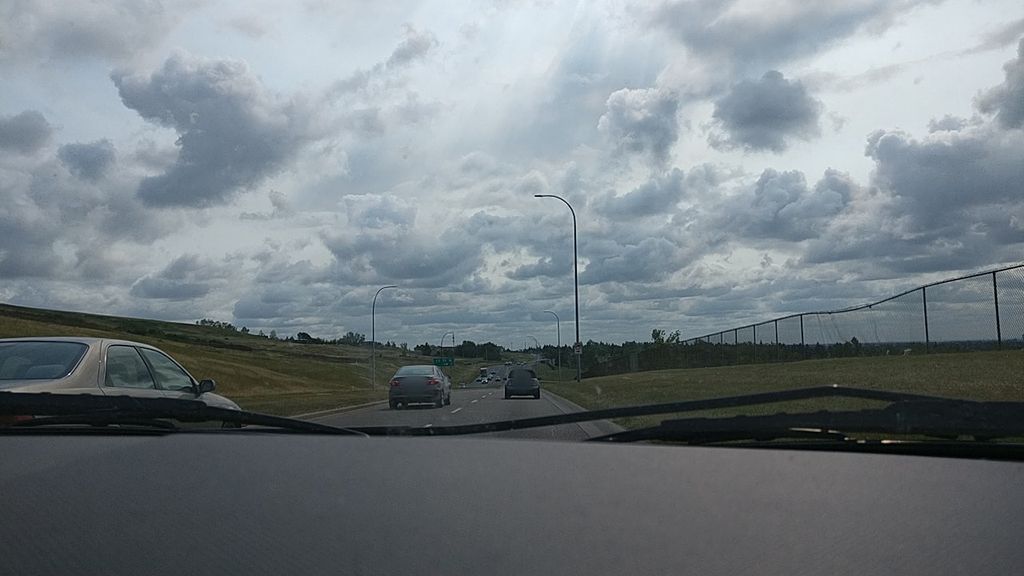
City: calgary